Question: today, after a while, I decided to create a new Symfony2 project. I have composer installed at '/usr/local/bin/composer' and it is updated to its latest version:
'''
$ composer self-update
You are already using composer version etc, etc...
'''
Then I have typed the usual command:
'''
composer create-project symfony/framework-standard-edition path/to/htdocs/PDFMonitor
'''
All went good:
'''
...
Clearing the cache for the dev environment with debug true
Trying to install assets as symbolic links.
Installing assets for Symfony\Bundle\FrameworkBundle into web/bundles/framework
The assets were installed using symbolic links.
Installing assets for Sensio\Bundle\DistributionBundle into web/bundles/sensiodistribution
The assets were installed using symbolic links.
'''
Then I opened the browser and made a request to the symfony's 'config.php' to be sure that actually everything was smooth, but I got this Major Problem error:

And this PHP notice and warning:
'''
Notice: Undefined property: stdClass::$vendor-dir in /path/to/htdocs/PDFMonitor/app/SymfonyRequirements.php on line 751
Notice: Undefined property: stdClass::$vendor-dir in /path/to/htdocs/PDFMonitor/app/SymfonyRequirements.php on line 751
Warning: file_get_contents(/sensio/distribution-bundle/Sensio/Bundle/DistributionBundle/Resources/skeleton/app/SymfonyRequirements.php): failed to open stream: No such file or directory in /path/to/htdocs/PDFMonitor/app/SymfonyRequirements.php on line 546
'''
I do not know why this is happening. I didn't use Symfony for a while, but I never had such a problem.
What I tried:
- 'composer install''composer update'- Reinstall composer 'curl -s https://getcomposer/installer | php' and then: > $ mv composer.phar /usr/local/bin$ rm -R /path/to/htdocs/PDFMonitor'and again:> $ composer create-project symfony/framework-standard-edition path/to/htdocs/PDFMonitor Again the project is created but opening 'http://localhost/PDFMonitor/web/config.php' gave the previous errors.
As I said I never experienced this problem before.
What should I do in order to make symfony work properly again? Why Symfony doesn't see the vendors?
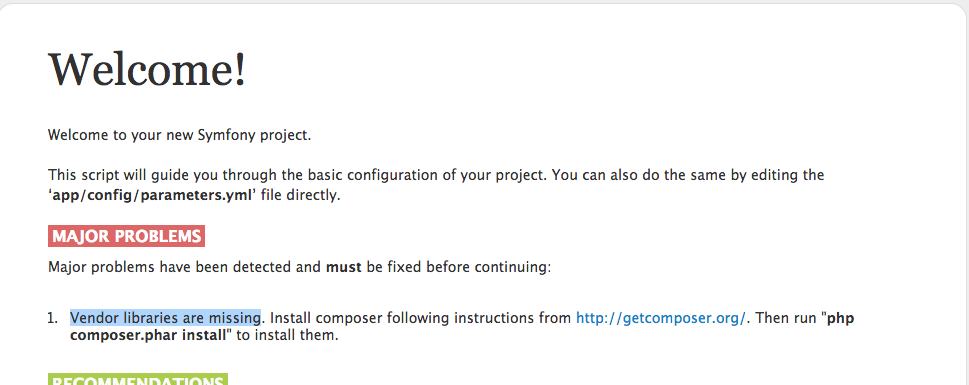
Answer: I found a solution to the problem: this is a bug in Symfony 2.6, actually 2.7 seem to have fixed it.
If someone still creates a project with 'composer create-project symfony/framework-standard-edition ...', where the Symfony2 version defaults to 2.6 and experiences the same problem I have faced, here is a workaround:
Either edit 'YourProject/app/SymfonyRequirements.php' and
'YourProject/vendor/sensio/distribution-bundle/Sensio/Bundle/DistributionBundle/Resources/skeleton/app/SymfonyRequirements.php' and replace:
'''
is_dir($this->getComposerVendorDir()),
'''
With this:
'''
is_dir(__DIR__.'/../vendor/composer'),
'''
This will remove the Major Problem complaining about the vendors. Then this will instead remove the 'file_get_contents()' Warning:
Inside 'YourProject/app/SymfonyRequirements.php' and make look like this:
'''
file_get_contents(__FILE__) === file_get_contents(__DIR__.'/../vendor/sensio/distribution-bundle/Sensio/Bundle/DistributionBundle/Resources/skeleton/app/SymfonyRequirements.php'),
'''
Then open 'localhost/YourProject/web/config.php' and you will see the nice Symfony Welcome page again.